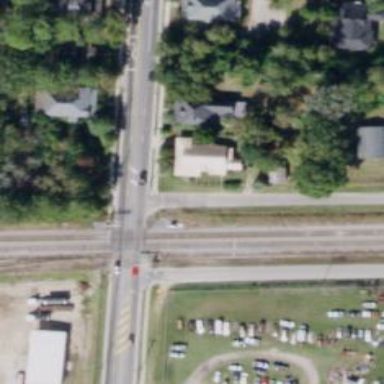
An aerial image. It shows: Level crossing on the railway with lights.